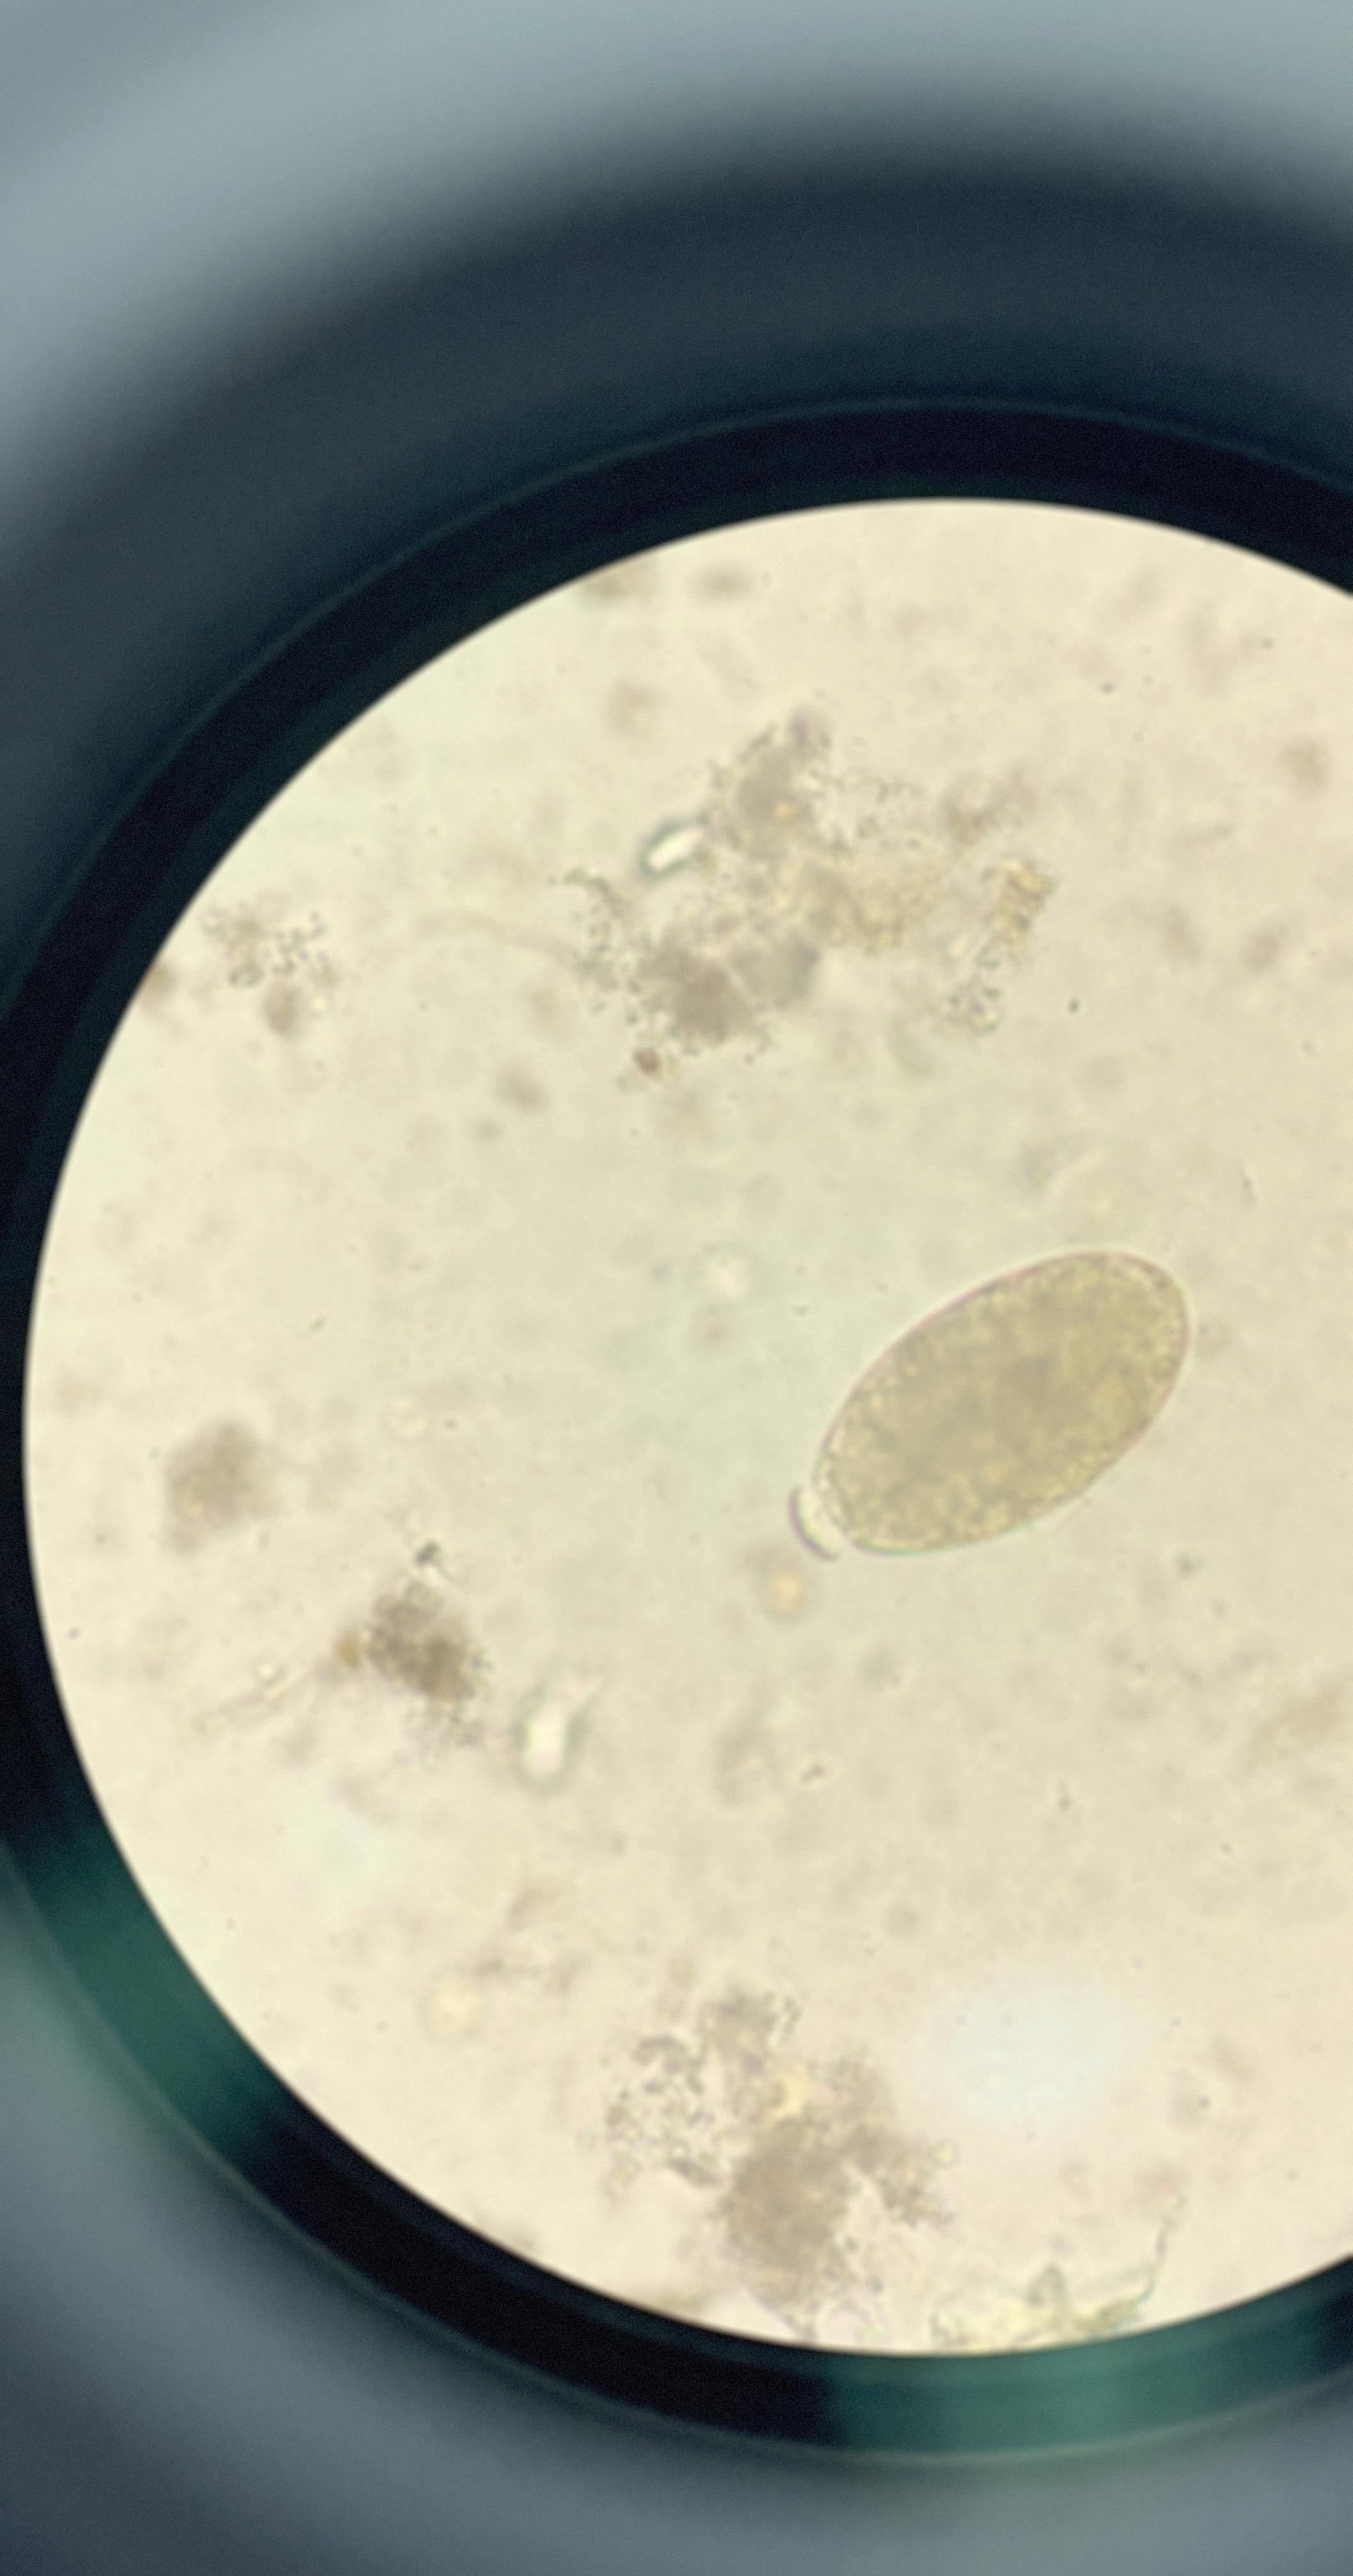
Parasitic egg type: Fasciolopsis buski